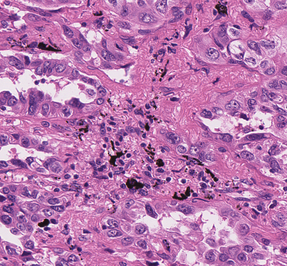
Tumor epithelial tissue: yes
Tumor-associated stroma tissue: yes
Normal tissue: no